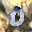
Label: 0